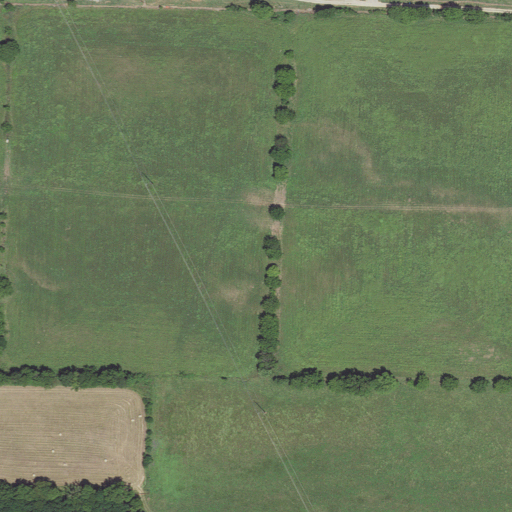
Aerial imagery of plain(s) in Arkansas named Norwood Prairie containing pasture, mixed forest, and deciduous forest